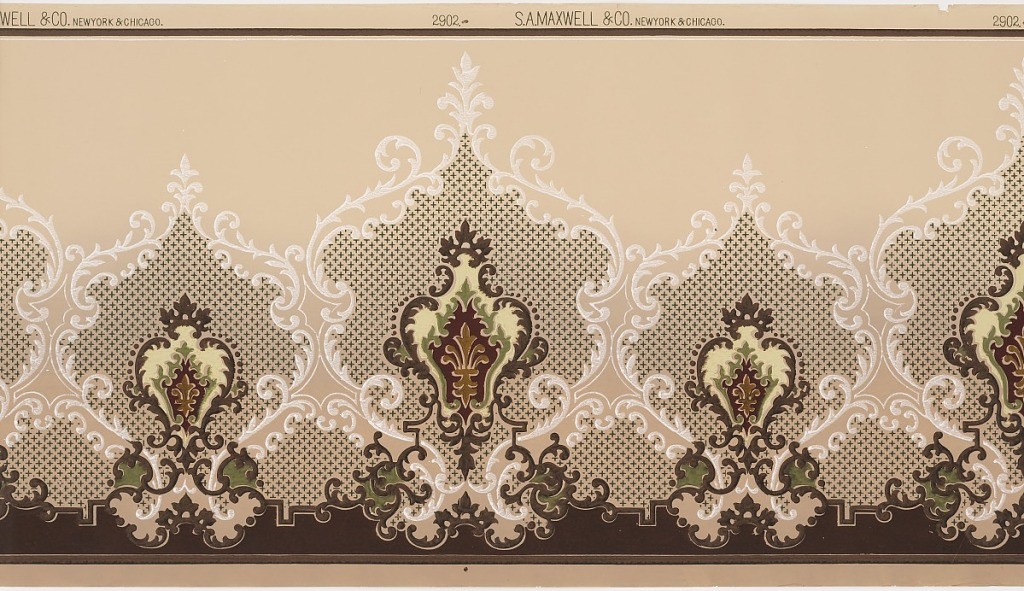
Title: Frieze
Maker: Maxwell & Co., S.A., Chicago, Illinois, USA
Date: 1905–1915
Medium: Machine-printed paper
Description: Large foliate scroll medallions, alternating with smaller medallions. The inside of the medallions are filled with lattice and crosses, containing a fleur-de-lis-like motif. Printed in yellow, red, green and white on background that shades from tan to taupe.